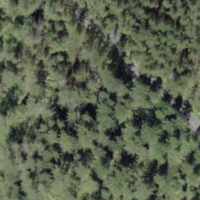
EUNIS habitat code: 44
Species observed at this site:
Thymus pulegioides
Anthus trivialis
Geranium pyrenaicum
Anthus spinoletta
Vaccinium myrtillus
Helophilus trivittatus
Astrantia minor
Autographa gamma
Phylloscopus collybita
Campanula barbata
Anthyllis vulneraria
Campanula scheuchzeri
Phoenicurus ochruros
Clinopodium alpinum
Periparus ater
Carduus defloratus
Achillea macrophylla
Regulus ignicapilla
Silene dioica
Lycaena phlaeas
Centaurea scabiosa
Saxicola rubetra
Pieris rapae
Polyommatus icarus